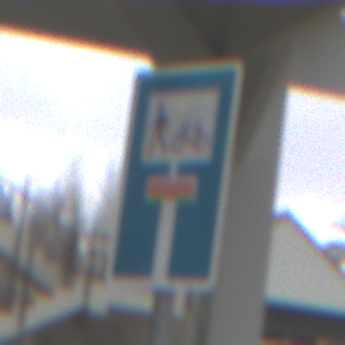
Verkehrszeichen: SackgasseRadverkehrFussgaengerDurchlaessig
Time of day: Midday
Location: Outdoor (Urban)
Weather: Overcast
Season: NotSpecified
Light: Natural